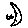
Label: moon